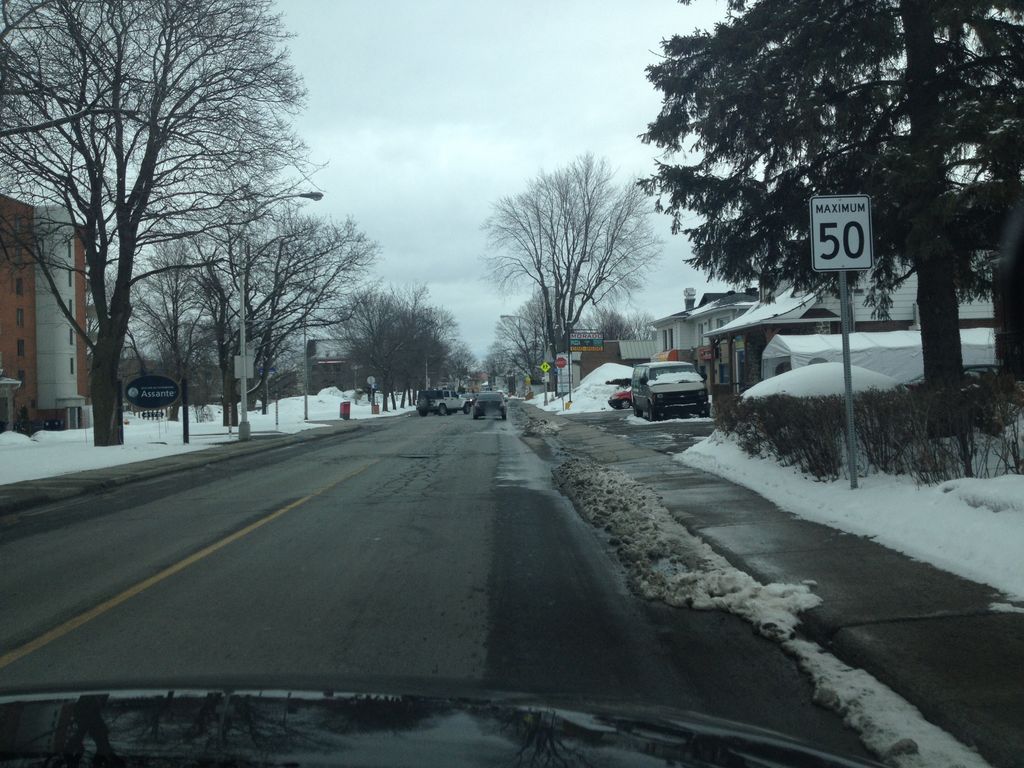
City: montreal